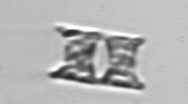
Label: Eucampia